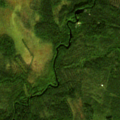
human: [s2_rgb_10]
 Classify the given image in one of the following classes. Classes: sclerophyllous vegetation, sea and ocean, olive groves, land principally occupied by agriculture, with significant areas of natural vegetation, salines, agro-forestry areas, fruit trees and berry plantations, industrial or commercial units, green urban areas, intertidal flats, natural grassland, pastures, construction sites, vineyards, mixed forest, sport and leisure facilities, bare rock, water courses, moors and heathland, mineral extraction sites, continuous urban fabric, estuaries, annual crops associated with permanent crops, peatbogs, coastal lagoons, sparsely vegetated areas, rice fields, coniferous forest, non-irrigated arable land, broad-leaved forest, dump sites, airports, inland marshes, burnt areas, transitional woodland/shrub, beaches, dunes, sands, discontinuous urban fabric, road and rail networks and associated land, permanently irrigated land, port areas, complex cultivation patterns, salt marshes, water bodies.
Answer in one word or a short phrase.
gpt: coniferous forest, transitional woodland/shrub